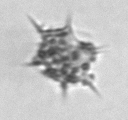
Label: Dictyocha